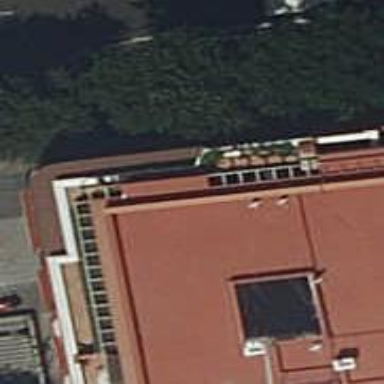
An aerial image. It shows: Cafe.